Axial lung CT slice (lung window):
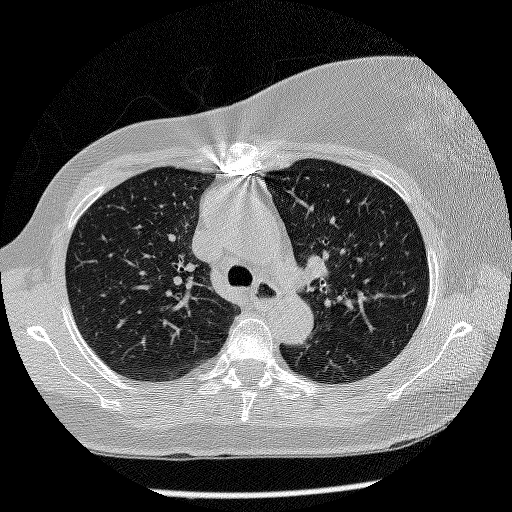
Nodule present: no